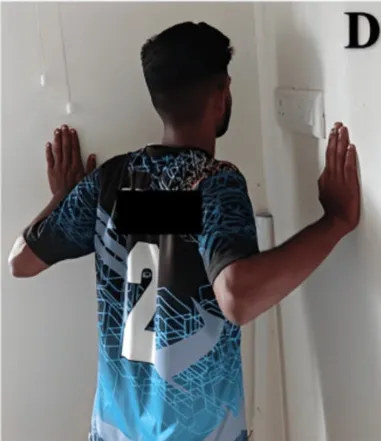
Wall push-ups in scaption plane.
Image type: medical_photograph (skin_photograph)